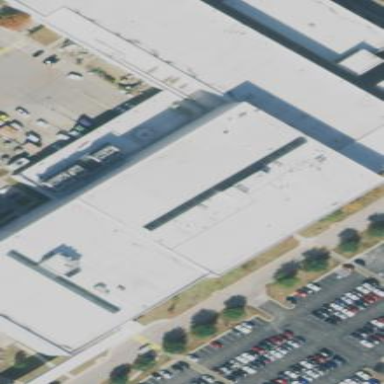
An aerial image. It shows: Office building.